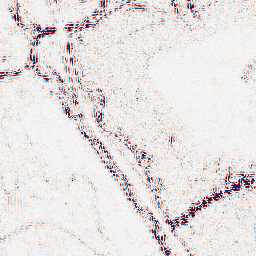
Category: wavelet
Decomposition family: wavelet_biorthogonal
Decomposition parameters: wavelet: bior2.4
level: 2
Upsampling method: regularized
Upsampling parameters: scale: 2
lambda_reg: 0.001
Upsampling scale: 2